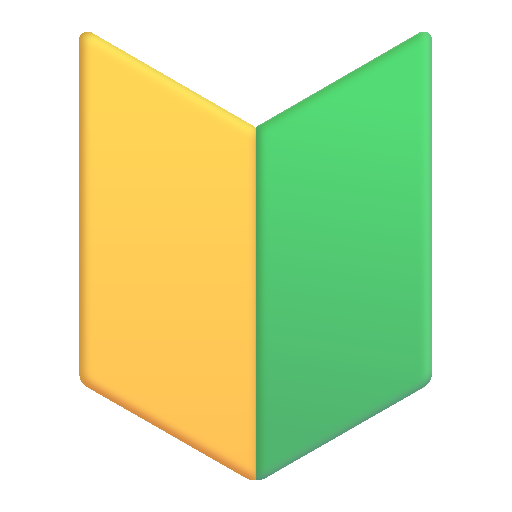
japanese symbol for beginner color